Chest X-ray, PA view. Patient: 38 years old, sex F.
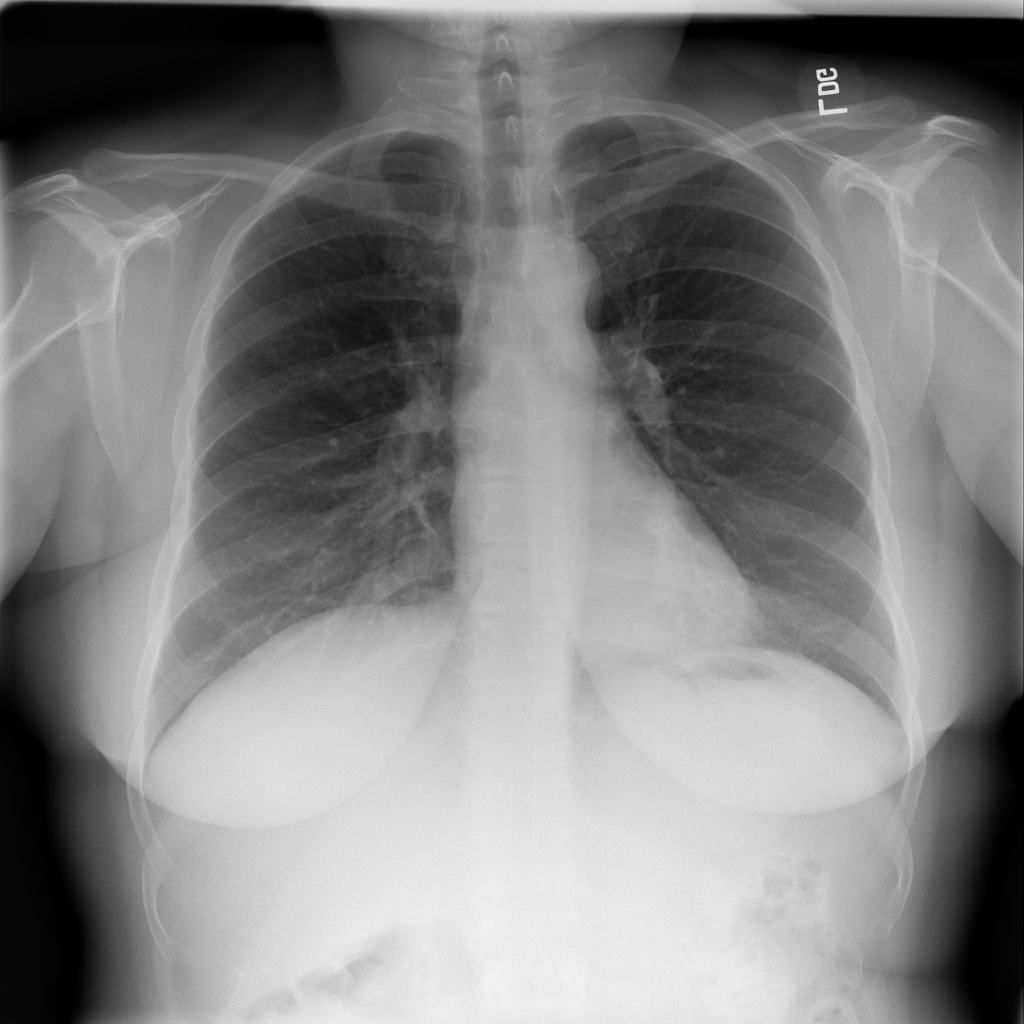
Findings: Infiltration